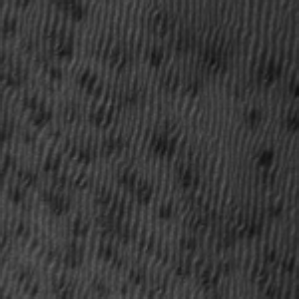
Label: frost